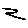
Label: zigzag